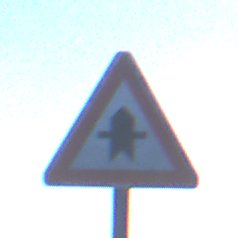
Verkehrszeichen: Vorfahrt
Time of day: MorningAfternoon
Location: Outdoor (Nature)
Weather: PartlyCloudy
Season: NotSpecified
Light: Natural